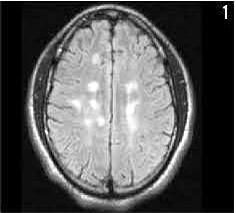
Label: notumor